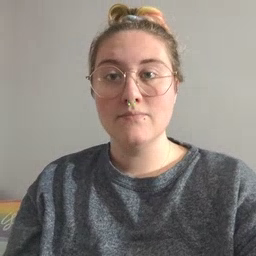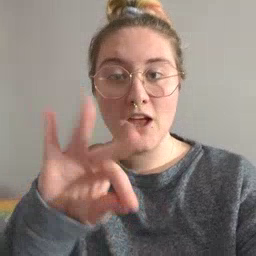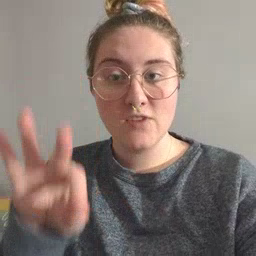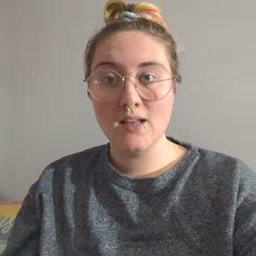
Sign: frenchfries